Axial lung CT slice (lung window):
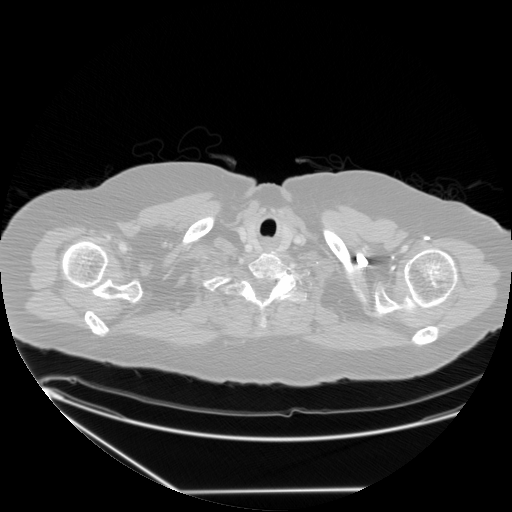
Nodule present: no